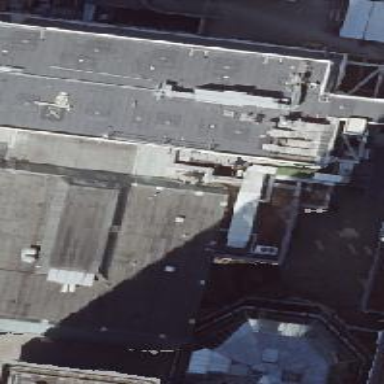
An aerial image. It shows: Part of building.